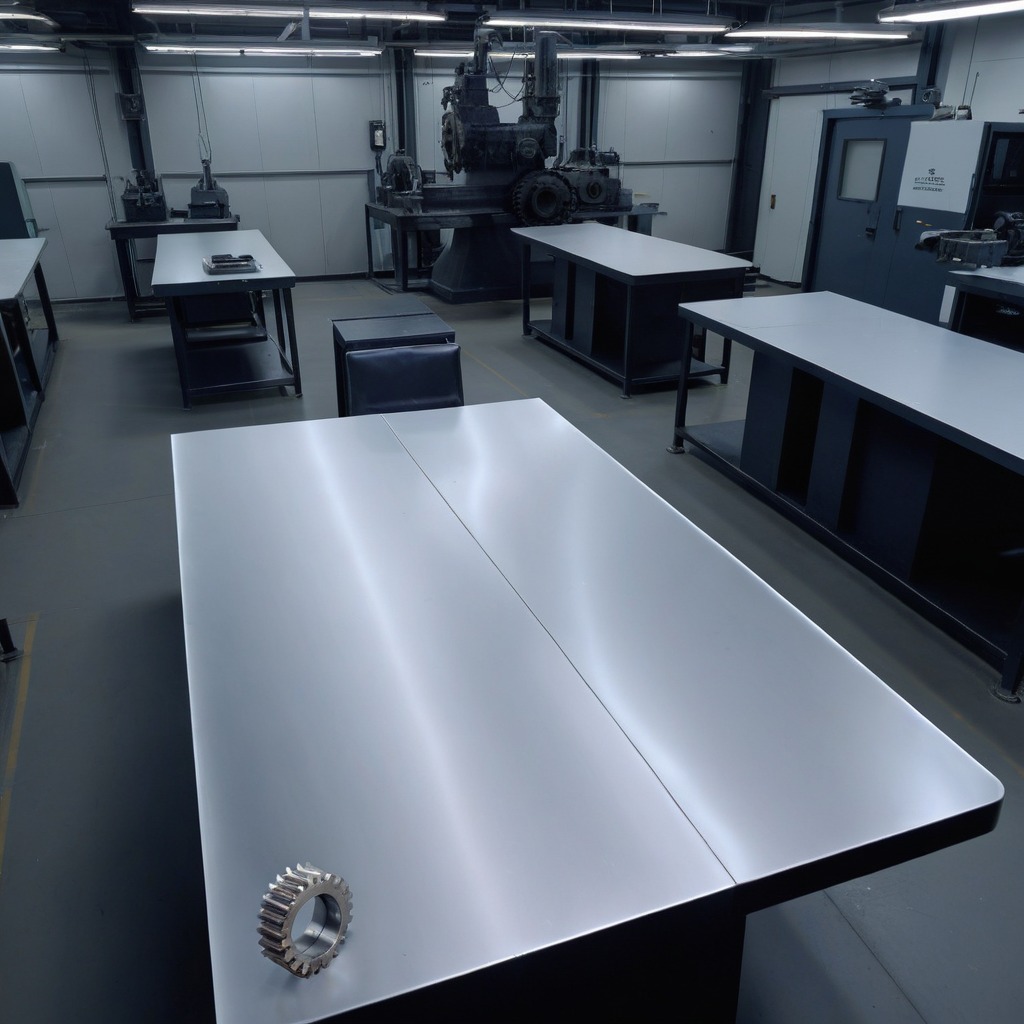
A steel gear with teeth is lying on the tabletop.